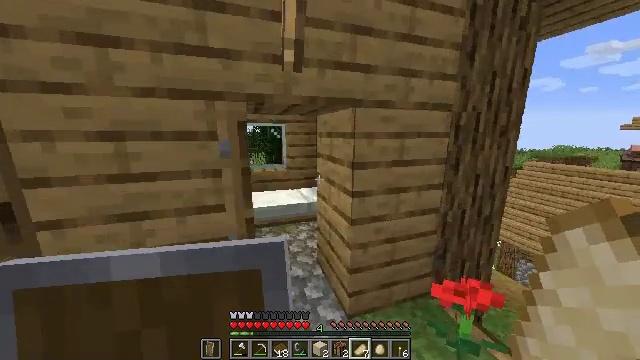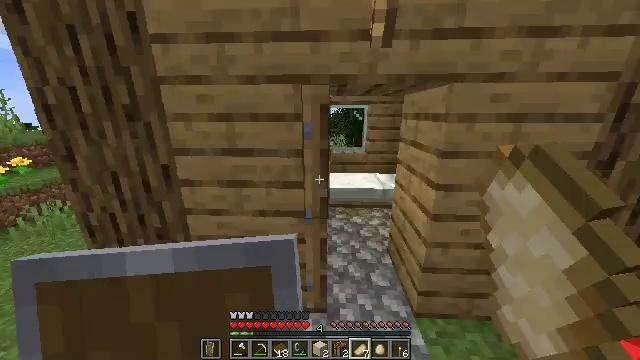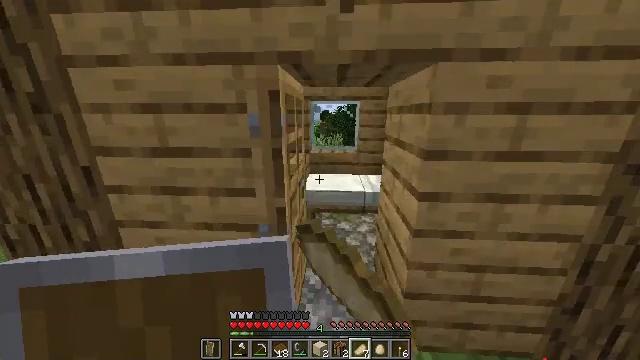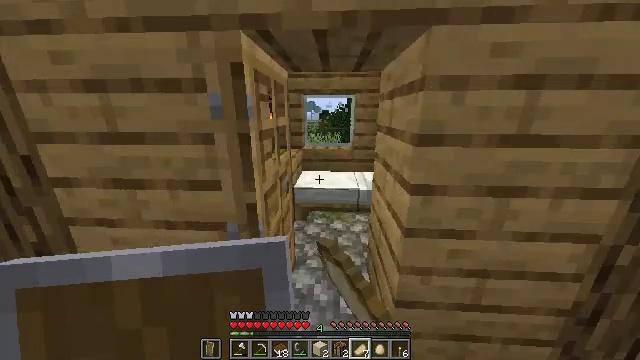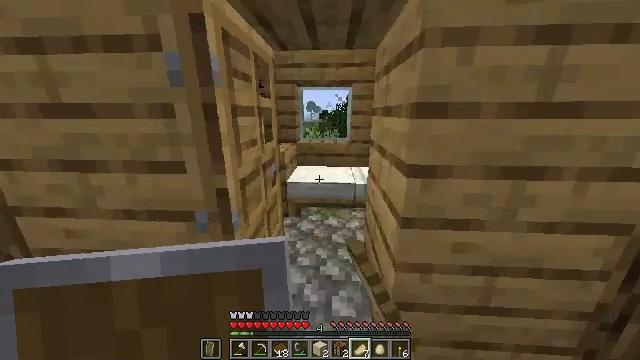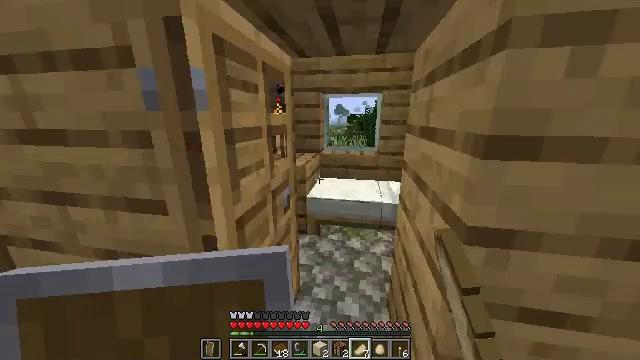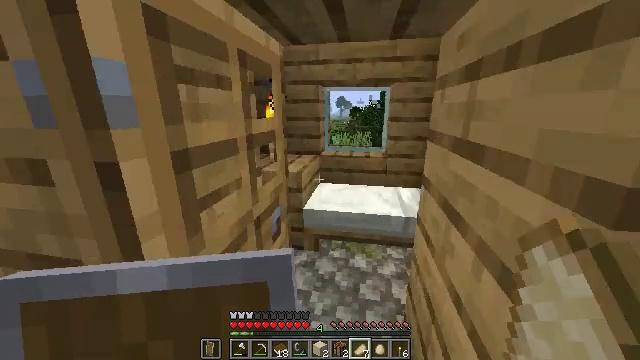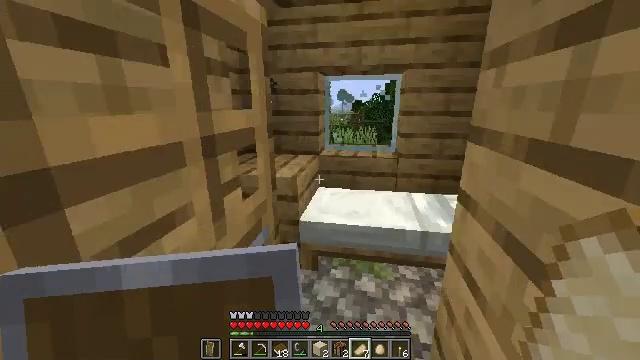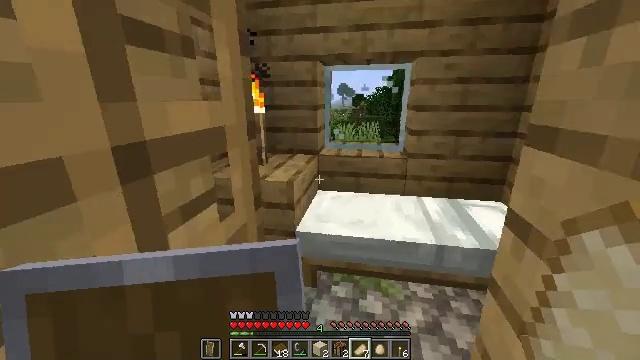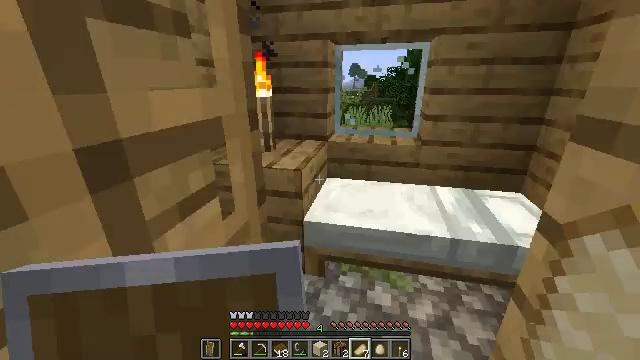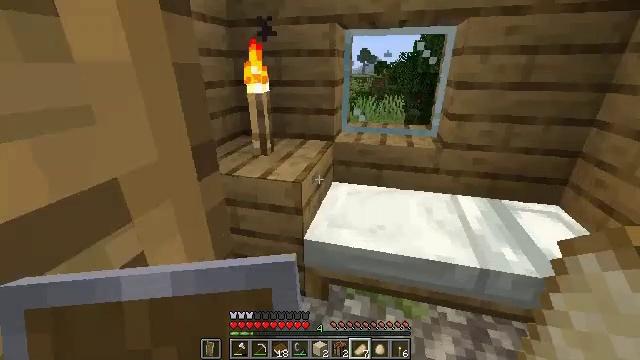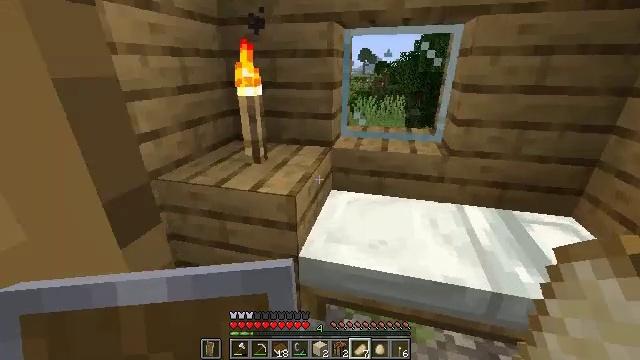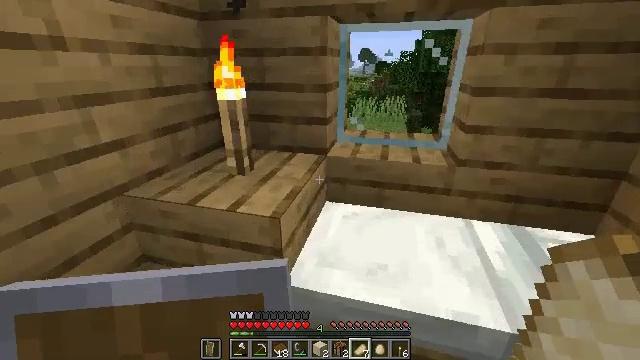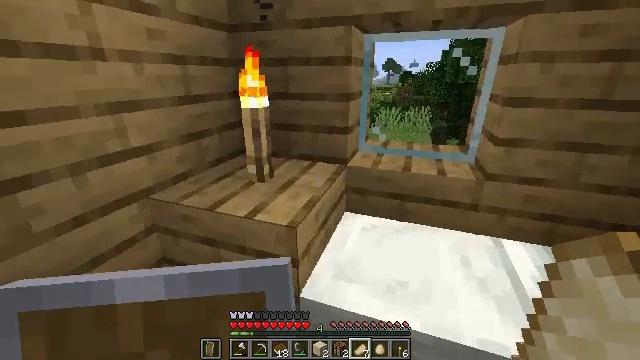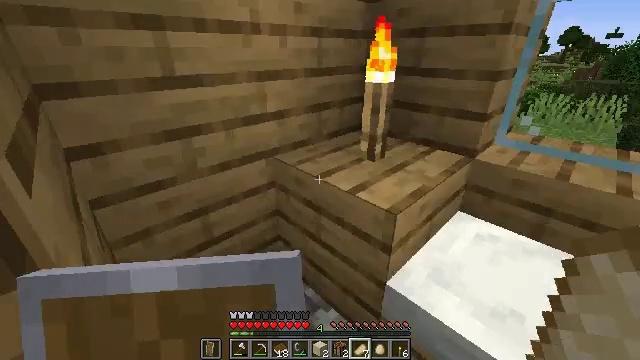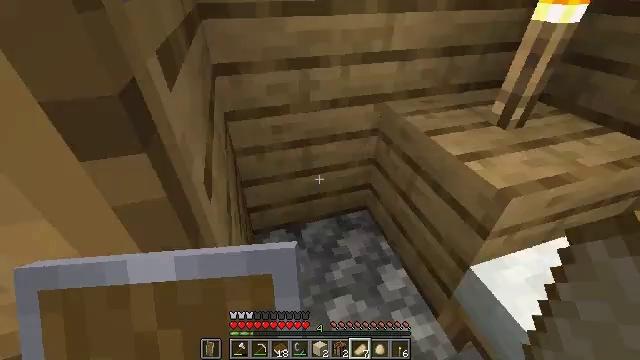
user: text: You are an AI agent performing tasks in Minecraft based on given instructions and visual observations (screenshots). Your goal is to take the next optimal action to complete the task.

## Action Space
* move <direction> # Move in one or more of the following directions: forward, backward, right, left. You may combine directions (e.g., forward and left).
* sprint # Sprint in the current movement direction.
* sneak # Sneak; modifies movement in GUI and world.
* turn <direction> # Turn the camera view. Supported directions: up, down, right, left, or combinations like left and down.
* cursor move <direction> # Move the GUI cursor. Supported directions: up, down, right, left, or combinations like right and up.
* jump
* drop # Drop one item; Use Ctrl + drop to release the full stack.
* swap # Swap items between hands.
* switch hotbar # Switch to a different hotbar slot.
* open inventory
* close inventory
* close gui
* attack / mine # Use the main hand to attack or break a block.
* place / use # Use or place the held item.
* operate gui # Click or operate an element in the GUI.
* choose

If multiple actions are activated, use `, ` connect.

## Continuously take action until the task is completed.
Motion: motion action
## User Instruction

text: Harvest the mature beetroots.
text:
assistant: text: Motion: move forward, sprint, turn left and down, use / place, jump
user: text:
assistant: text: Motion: move forward
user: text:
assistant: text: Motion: move forward
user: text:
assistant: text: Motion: move forward
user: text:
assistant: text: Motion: move forward, turn left and up
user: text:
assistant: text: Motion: move forward
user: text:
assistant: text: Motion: move forward
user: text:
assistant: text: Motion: move forward
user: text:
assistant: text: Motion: move forward, turn left and down
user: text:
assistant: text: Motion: move forward, turn left and down
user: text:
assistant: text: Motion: move forward
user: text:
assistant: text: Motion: no_op
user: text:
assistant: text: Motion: turn left and up
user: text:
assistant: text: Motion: turn left and down
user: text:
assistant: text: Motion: turn left and down
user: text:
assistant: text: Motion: turn left and down
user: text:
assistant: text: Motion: turn left
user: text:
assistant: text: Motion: turn left and up
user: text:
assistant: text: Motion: no_op
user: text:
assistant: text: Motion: no_op
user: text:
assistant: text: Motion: turn left and up
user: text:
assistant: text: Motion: turn left and up
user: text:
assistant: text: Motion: move forward, turn left
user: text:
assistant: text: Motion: move forward, sprint, turn up
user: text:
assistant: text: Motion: move forward, sprint
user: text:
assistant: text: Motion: move forward, sprint
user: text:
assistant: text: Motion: move forward, sprint, turn left
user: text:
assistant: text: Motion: move forward, sprint
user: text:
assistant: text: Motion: move forward, sprint, turn right
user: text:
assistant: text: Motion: move forward, sprint, turn right